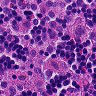
Metastatic tissue present: no